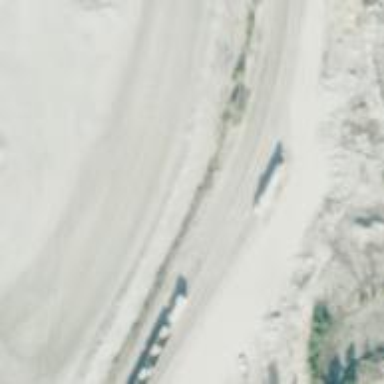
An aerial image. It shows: Railway spur service line used for aggregate transportation.